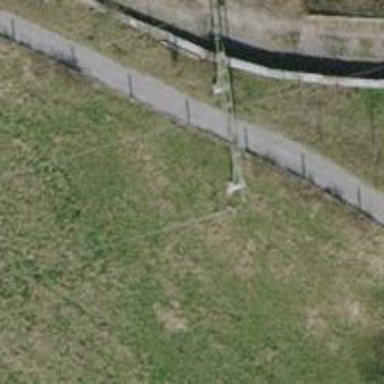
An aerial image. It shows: Power line with three cables.